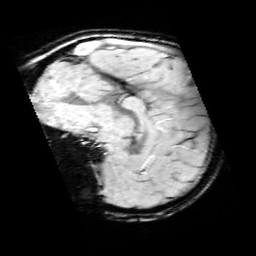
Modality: SWI
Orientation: sagittal
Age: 9
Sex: male
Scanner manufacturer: siemens
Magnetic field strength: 3 T
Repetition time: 0.027 s
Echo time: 0.02 s